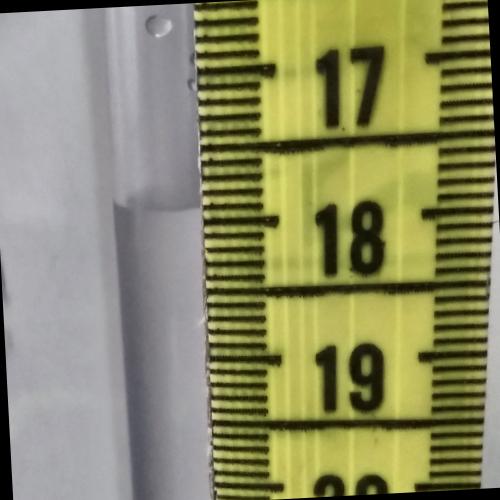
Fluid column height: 17.9 cm